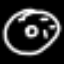
Label: donut